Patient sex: M
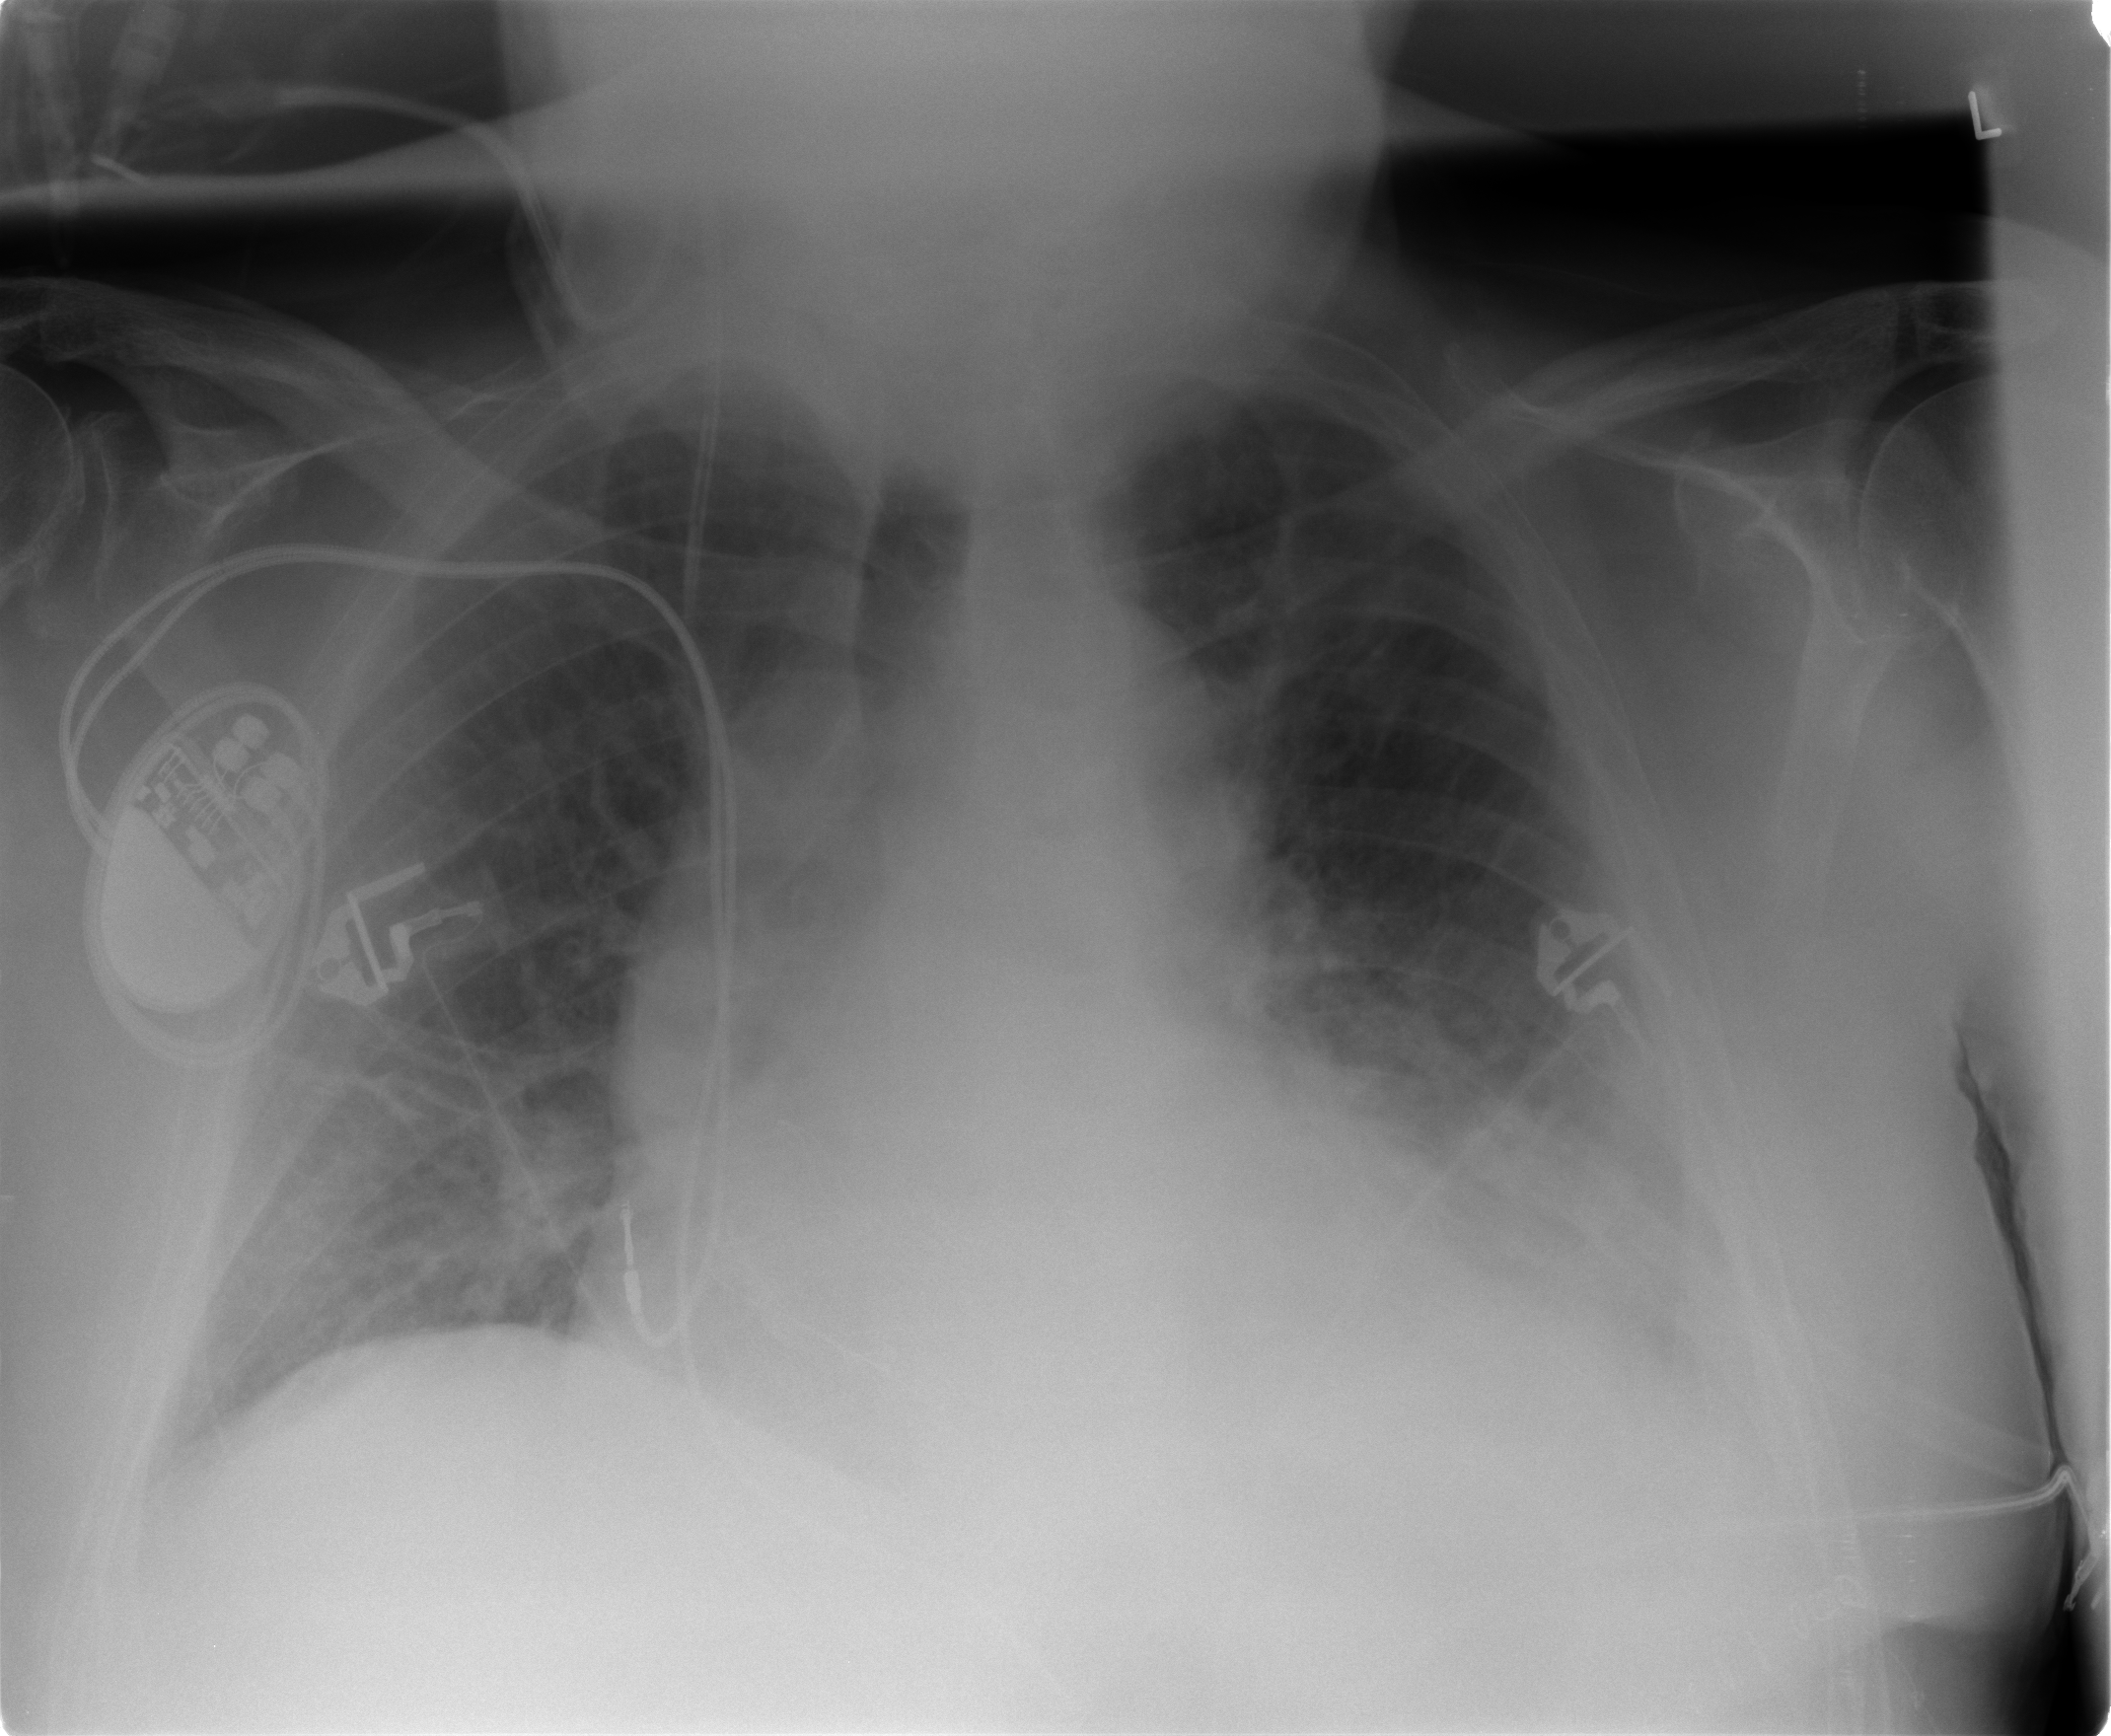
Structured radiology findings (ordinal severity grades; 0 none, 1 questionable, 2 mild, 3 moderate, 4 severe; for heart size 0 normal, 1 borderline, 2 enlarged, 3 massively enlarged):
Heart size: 2
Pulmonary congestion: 2
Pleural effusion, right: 0
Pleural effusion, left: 2
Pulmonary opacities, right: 0
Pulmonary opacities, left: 2
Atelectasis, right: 2
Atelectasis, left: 2